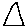
Label: triangle